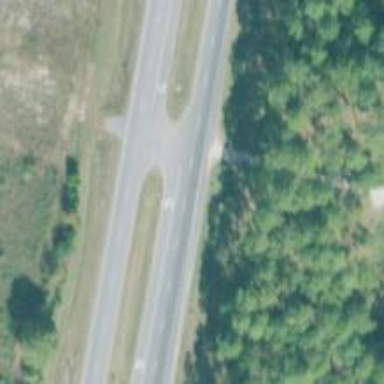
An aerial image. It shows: This image shows trunk highway that functions as expressway.